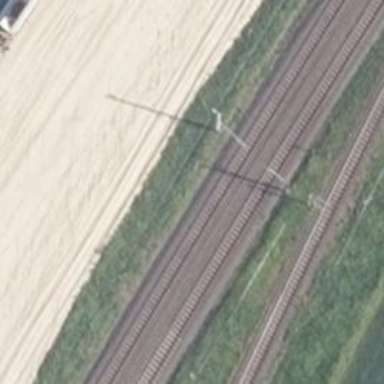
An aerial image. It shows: Milestone along the railway with catenary mast.